Current action and preconditions to check: path_clear

Your task: For each precondition in the list above, predict whether it will hold at this action.

Consider the current scene as observed from the mobile robot's camera, and analyze the predicted future states of all dynamic agents (e.g., people, animals, vehicles, or any moving entities) within the NEXT SECOND.

IMPORTANT: Only answer "very likely" if you are absolutely certain—based on strong, clear evidence—that a dynamic agent will violate the precondition in the predicted future state. Do NOT answer "very likely" for unlikely, ambiguous, or low-probability risks.

Ask yourself for each precondition: Is there a high probability, with clear and convincing evidence, that the predicted future states of any dynamic agent will interfere with the predicted future state of the currently executing action within the NEXT SECOND, causing that precondition to fail?

Assess the risk level based on these predictions. Use "likely" or "very likely" if motions create a clear risk of interference.

Use "neutral" or "improbable" if agents are nearby but their predicted paths are clearly diverging or non-conflicting.

Failure Risk Categories: "very improbable", "improbable", "neutral", "likely", "very likely"

Answer Format: Output ONLY the probability_of_failure value from these categories: "very improbable", "improbable", "neutral", "likely", "very likely"

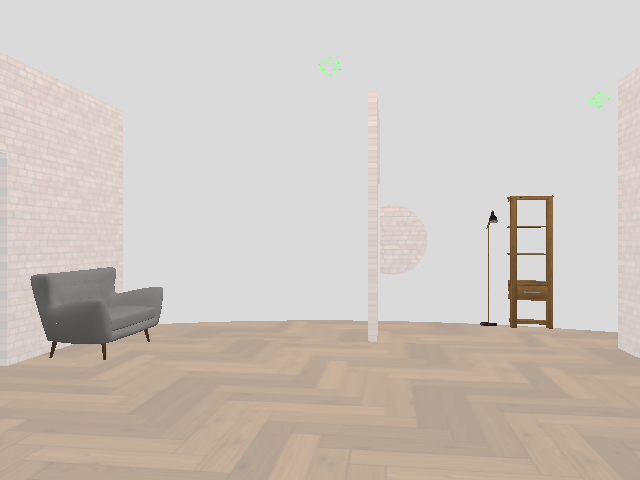

Answer: very improbable